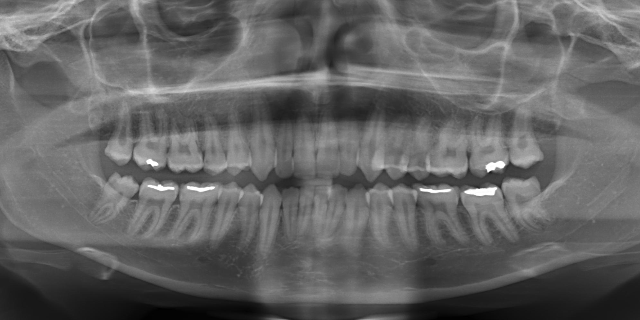
adult